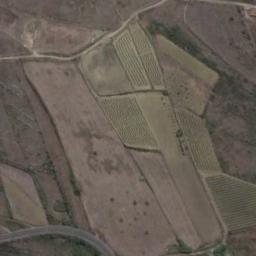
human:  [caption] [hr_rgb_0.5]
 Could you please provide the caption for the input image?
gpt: There are many plants on the terrace .

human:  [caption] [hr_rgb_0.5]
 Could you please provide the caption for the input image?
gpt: There are bare and green terrace .

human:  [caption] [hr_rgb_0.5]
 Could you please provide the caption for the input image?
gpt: There was a little weed around the terraces .

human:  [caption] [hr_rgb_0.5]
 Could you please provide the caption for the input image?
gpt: There is a path beside many irregularly shaped brown farm fields .

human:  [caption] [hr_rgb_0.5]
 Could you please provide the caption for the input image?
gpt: There are some paths beside the terraces .